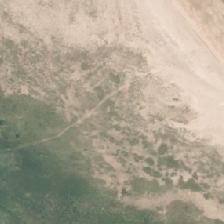
Land cover: low_producing_grassland